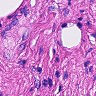
Metastatic tissue present: no